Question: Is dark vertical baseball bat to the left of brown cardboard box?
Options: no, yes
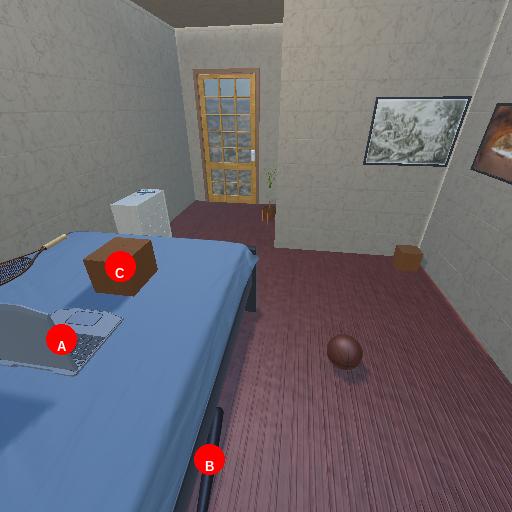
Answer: no